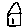
Label: house